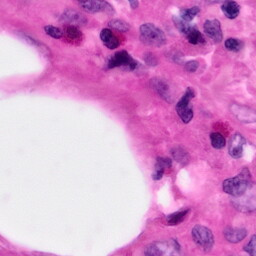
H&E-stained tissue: Pancreatic